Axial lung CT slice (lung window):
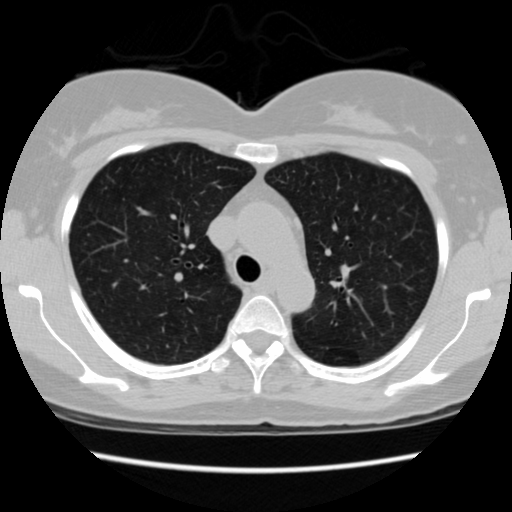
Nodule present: no